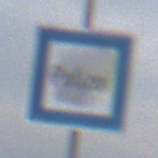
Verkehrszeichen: Polizei
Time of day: Midday
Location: Outdoor (RoadRail)
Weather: PartlyCloudy
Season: NotSpecified
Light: Natural